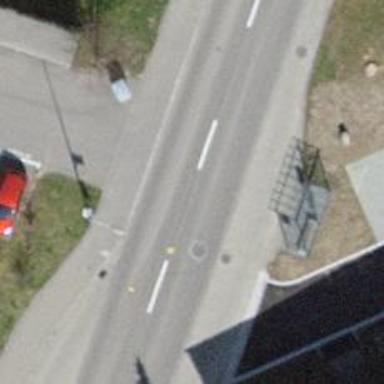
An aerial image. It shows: Public transport stop position.